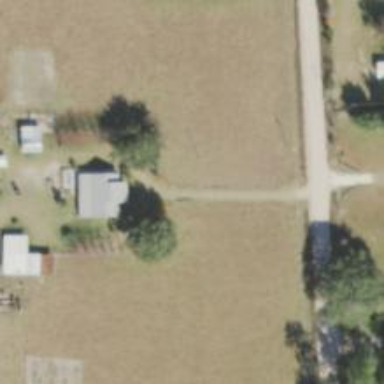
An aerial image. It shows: Driveway.